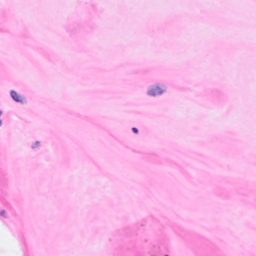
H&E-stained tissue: Breast